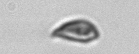
Label: Cryptophyta